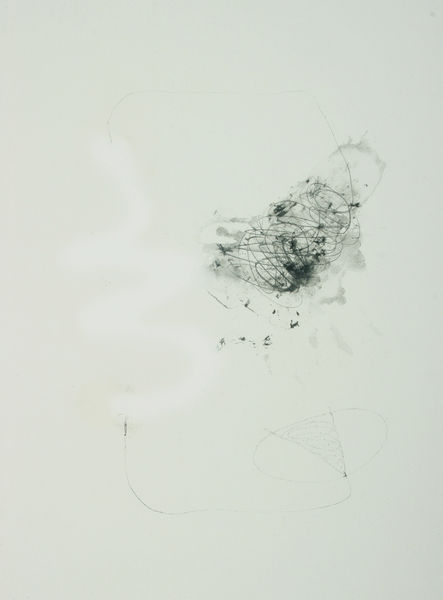
Titel: ohne Titel
Künstler: Gerhard Hoehme
Standort: Düsseldorf
Institution: Gerhard und Magarete Hoehme-Stiftung
Schlagwörter: schatten, weiß, aquarell, grau, schwarz, skizze, zeichnung, wolke, blatt, chaos, papier, abstrakt, linien, modern, striche, punkte, geflecht, linie, druck, durcheinander, strich, bleistift, entwurf, anfang, ende, plan, abzug, spiralen, netz, art, photography, gebündelt, nothing